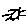
Label: sun